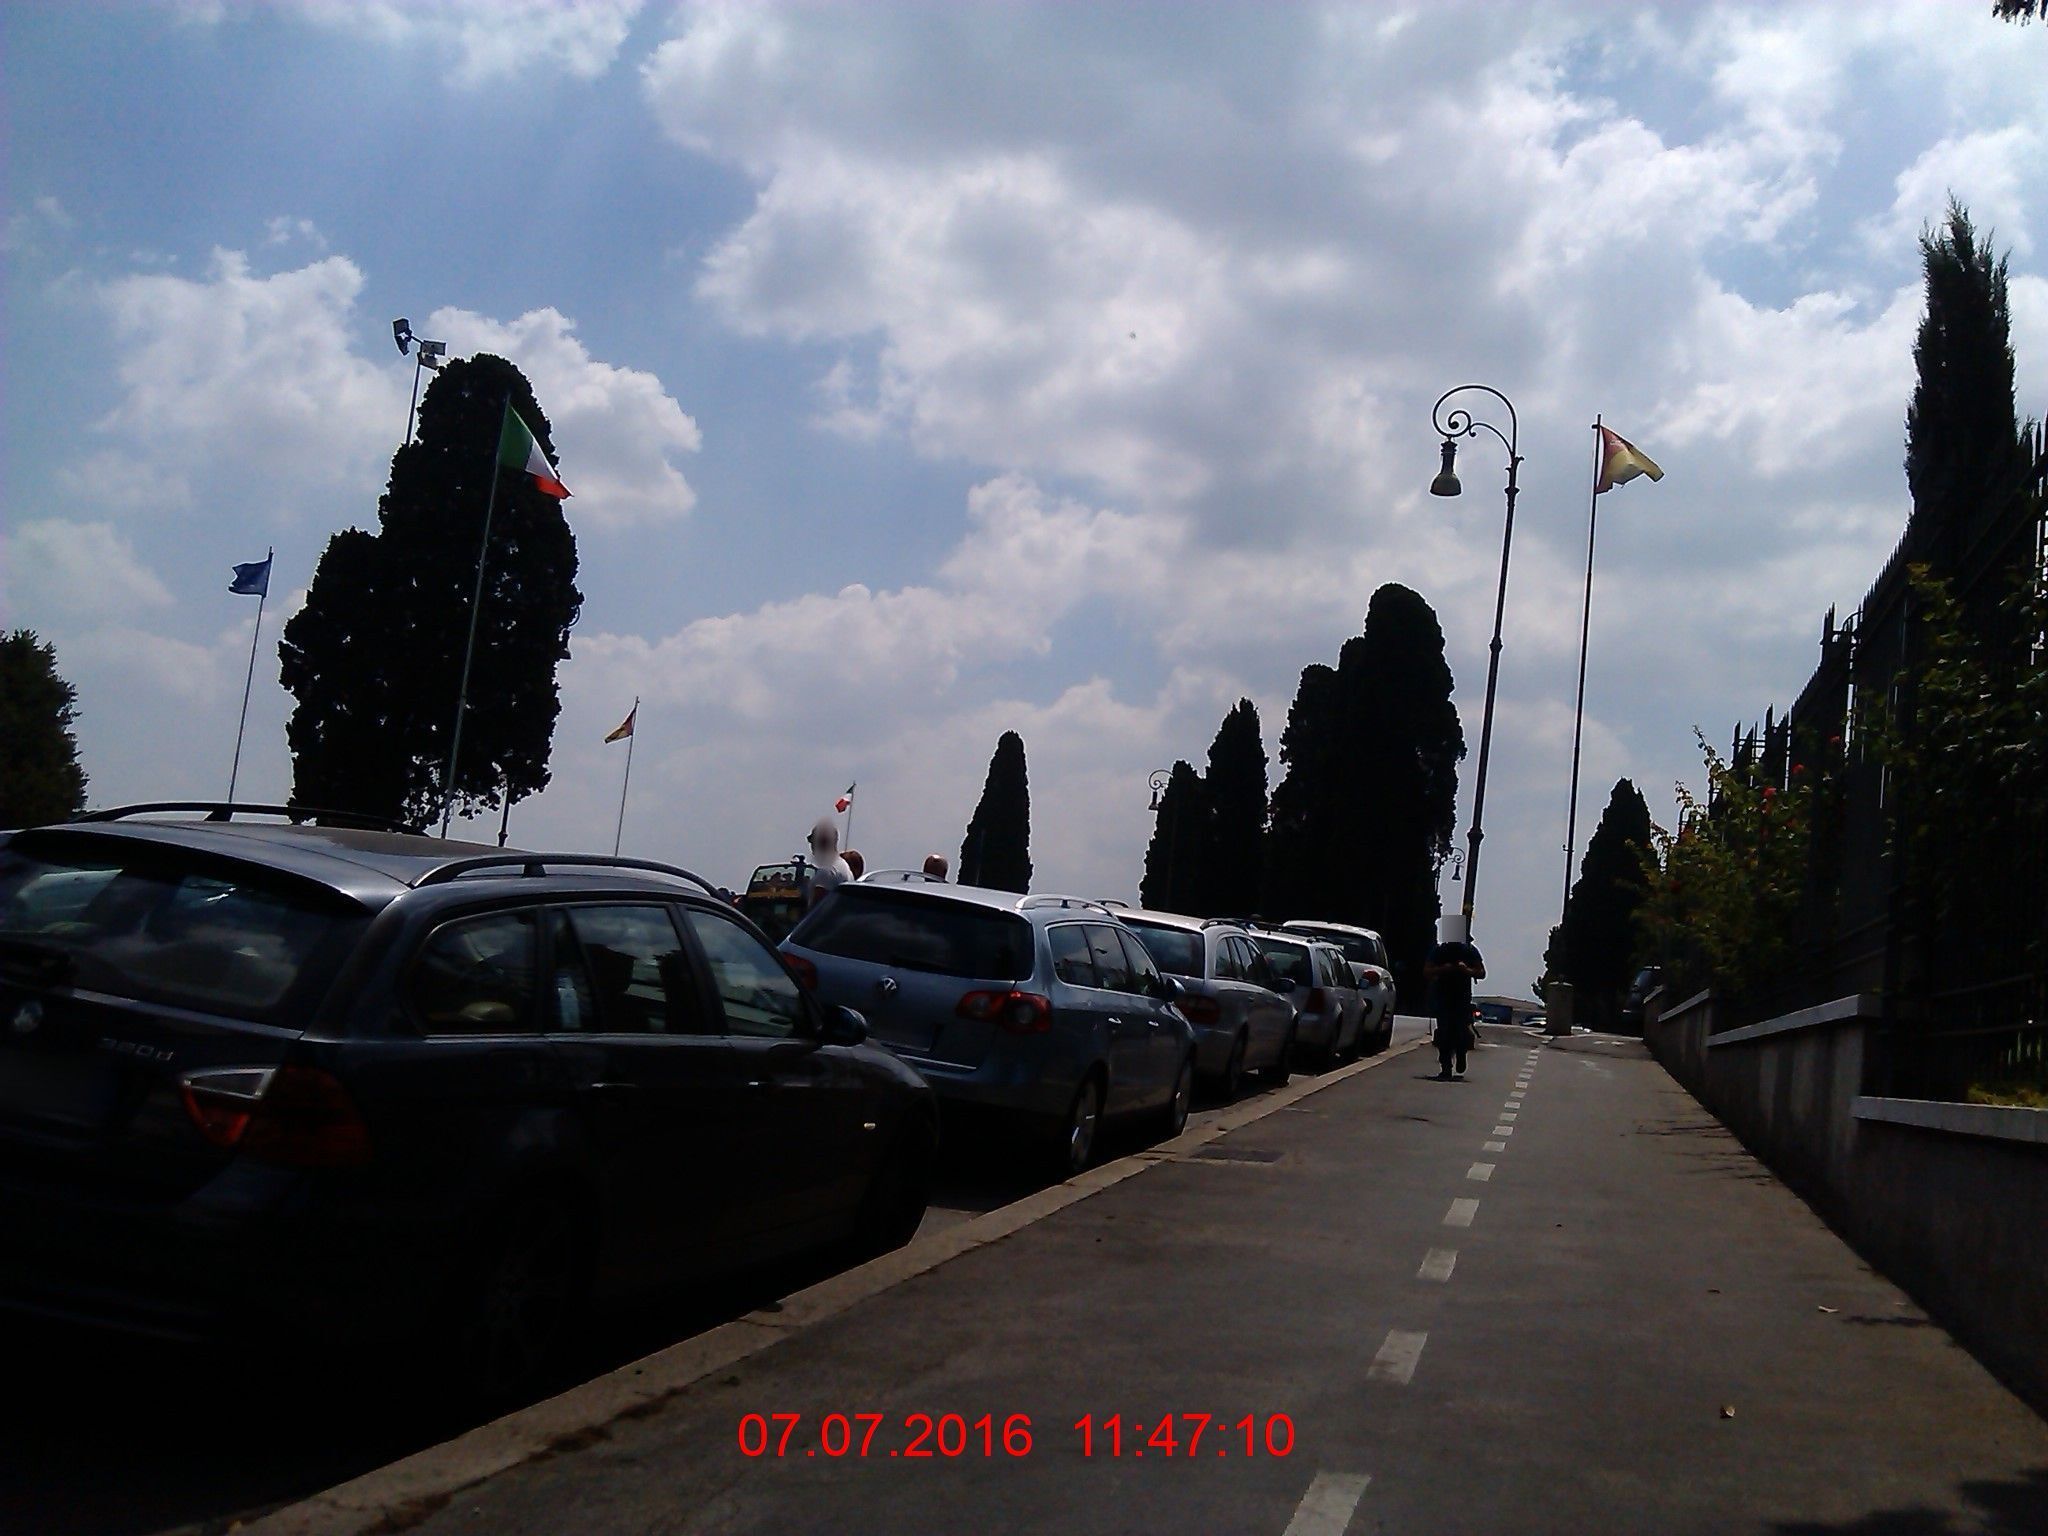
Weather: cloudy
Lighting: day
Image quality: good
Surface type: cycling surface
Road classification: footway, cycleway
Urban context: urban centre
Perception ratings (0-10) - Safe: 4.68, Lively: 3.93, Beautiful: 8.06, Boring: 3.65, Depressing: 8.11, Wealthy: 4.49